Question: I am making an application the user uploads a file and then choose all the categories associated with the file.
the first view the user has the option to upload a file then a group of checkboxes appears for adding the required categories
the problem comes when editing a file you can choose to check/uncheck the checkboxes uncheck means delete the record if it was there and check means add if it wasn't
i can't figure out how to make the linq query for this scenario to add/delete if it was or wasn't

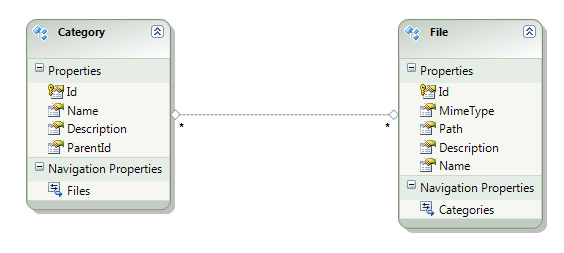
Answer: When the user click "update" , you could first delete all the associations between the selected file and his related categories, then insert only the selected ones, and now you're sure they don't exists.